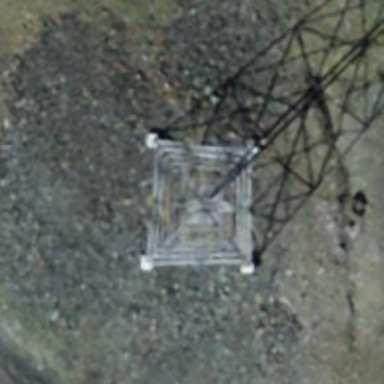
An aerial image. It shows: Pylon used for aerialway.